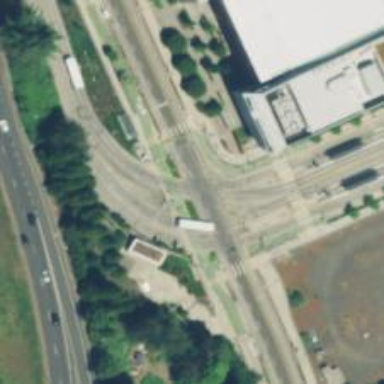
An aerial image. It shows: Busway road with embedded light rail tracks.